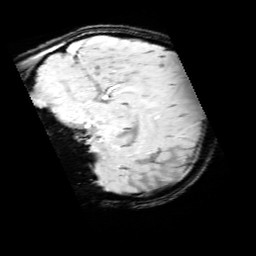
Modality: SWI
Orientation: sagittal
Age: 10
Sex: female
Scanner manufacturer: siemens
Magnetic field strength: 3 T
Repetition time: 0.027 s
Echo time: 0.02 s